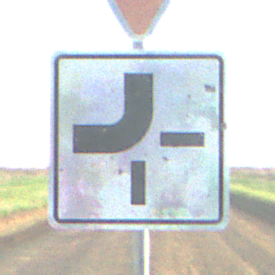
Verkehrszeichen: VerlaufVorfahrtsstrasse2
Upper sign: VorfahrtGewaehren
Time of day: SunriseSunset
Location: Outdoor (Nature)
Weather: Clear
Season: NotSpecified
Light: Natural